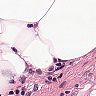
Metastatic tissue present: no